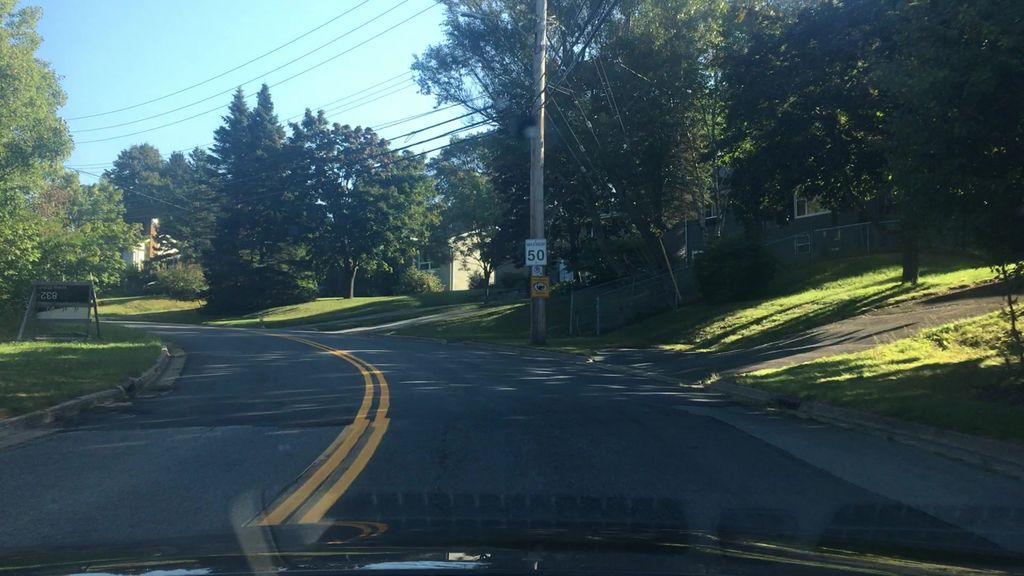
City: halifax